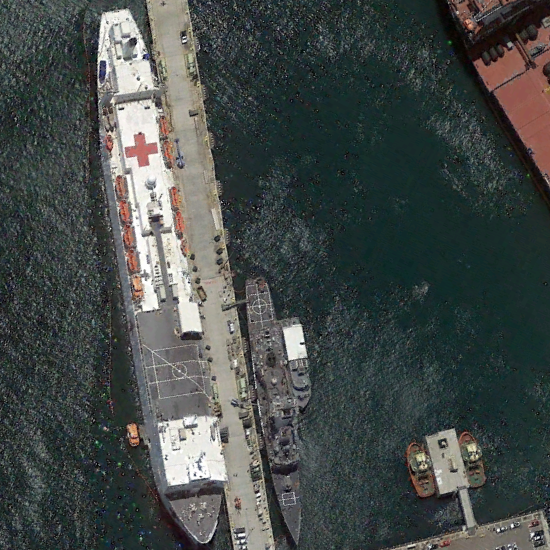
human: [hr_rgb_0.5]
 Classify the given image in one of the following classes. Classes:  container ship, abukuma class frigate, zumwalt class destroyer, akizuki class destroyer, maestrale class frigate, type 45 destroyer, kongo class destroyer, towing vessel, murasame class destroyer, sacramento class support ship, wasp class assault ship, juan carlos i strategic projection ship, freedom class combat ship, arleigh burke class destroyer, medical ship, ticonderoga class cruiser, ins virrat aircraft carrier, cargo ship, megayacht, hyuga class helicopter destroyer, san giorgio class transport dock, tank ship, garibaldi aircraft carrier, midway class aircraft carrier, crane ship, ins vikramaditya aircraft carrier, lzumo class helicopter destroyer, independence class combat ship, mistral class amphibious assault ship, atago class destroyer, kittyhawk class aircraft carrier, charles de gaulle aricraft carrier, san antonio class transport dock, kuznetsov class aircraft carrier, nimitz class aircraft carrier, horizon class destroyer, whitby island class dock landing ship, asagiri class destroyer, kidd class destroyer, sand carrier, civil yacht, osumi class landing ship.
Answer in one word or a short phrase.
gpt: Medical ship